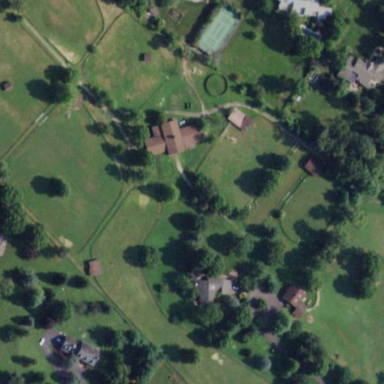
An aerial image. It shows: Farmyard area.